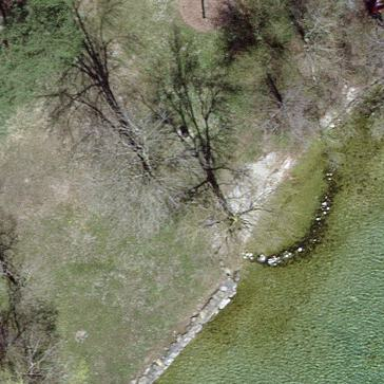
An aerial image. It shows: Grassy area near natural beach.